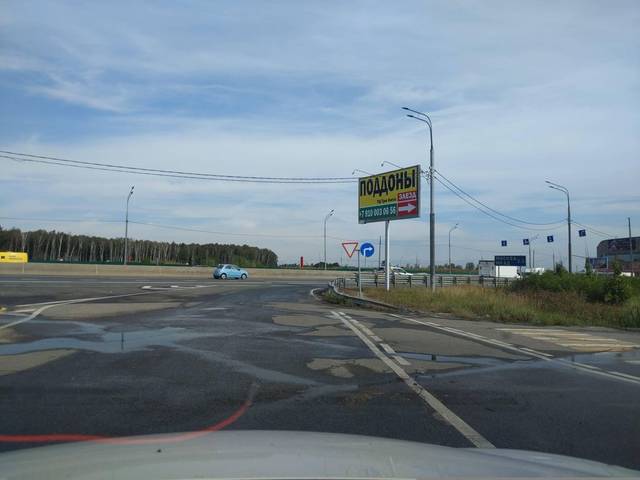
Region: Russia
Coordinates: 55.702, 37.352